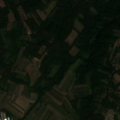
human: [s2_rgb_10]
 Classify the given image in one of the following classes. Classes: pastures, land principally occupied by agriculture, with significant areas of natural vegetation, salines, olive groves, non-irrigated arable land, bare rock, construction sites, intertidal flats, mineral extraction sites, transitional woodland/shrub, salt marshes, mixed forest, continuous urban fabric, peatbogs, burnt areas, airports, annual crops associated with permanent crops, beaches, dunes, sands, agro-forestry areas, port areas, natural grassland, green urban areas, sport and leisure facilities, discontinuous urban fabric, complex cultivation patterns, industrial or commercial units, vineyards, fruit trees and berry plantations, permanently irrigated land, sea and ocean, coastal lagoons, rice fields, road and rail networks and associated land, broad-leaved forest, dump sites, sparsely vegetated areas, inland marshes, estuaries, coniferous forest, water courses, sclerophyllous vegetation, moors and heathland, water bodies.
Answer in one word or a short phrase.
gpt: discontinuous urban fabric, complex cultivation patterns, land principally occupied by agriculture, with significant areas of natural vegetation, broad-leaved forest